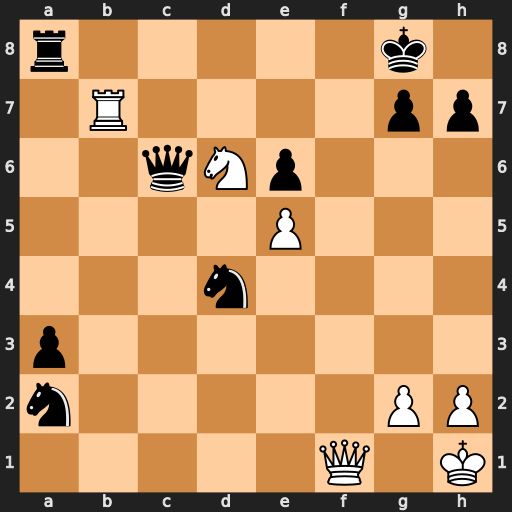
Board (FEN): r5k1/1R4pp/2qNp3/4P3/3n4/p7/n5PP/5Q1K
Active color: w
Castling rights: -
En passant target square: -
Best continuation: Qf7+ Kh8 Qxg7#